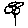
Label: flower